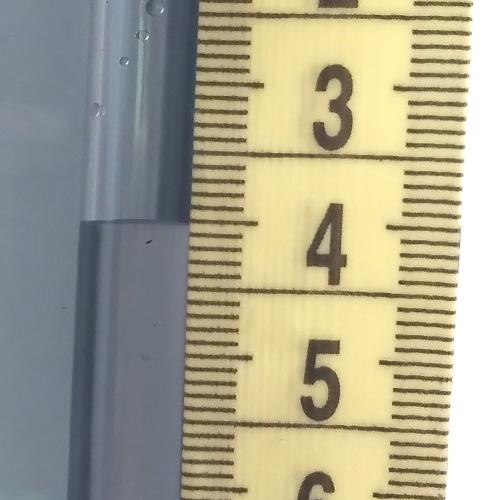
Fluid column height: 4.0 cm